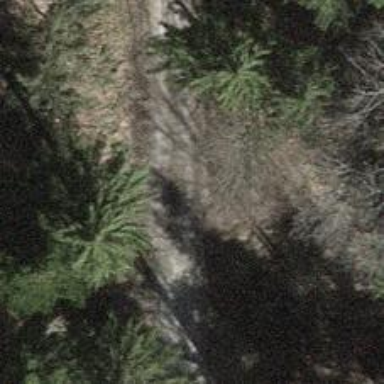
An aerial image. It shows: Gravel track road.